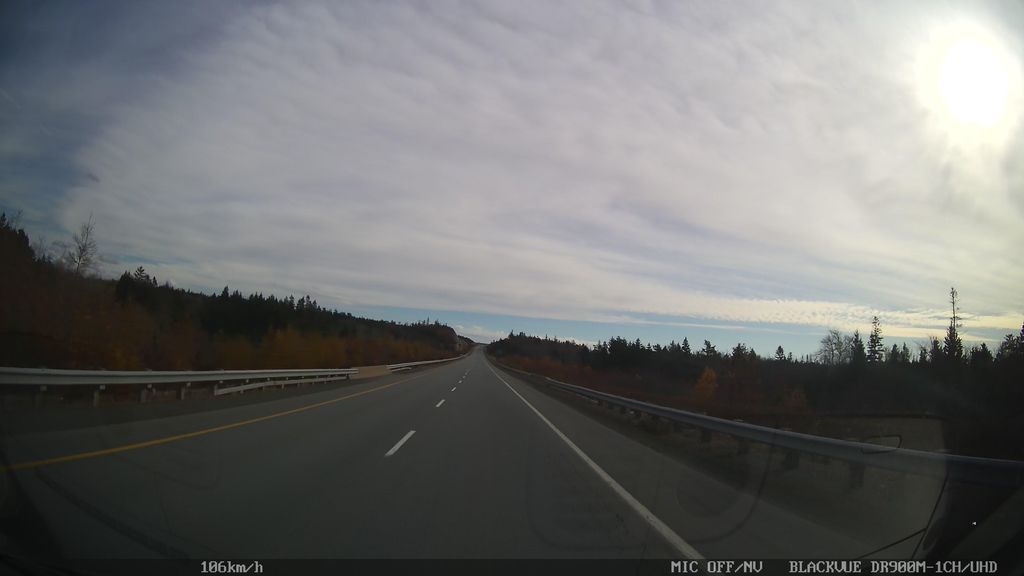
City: halifax